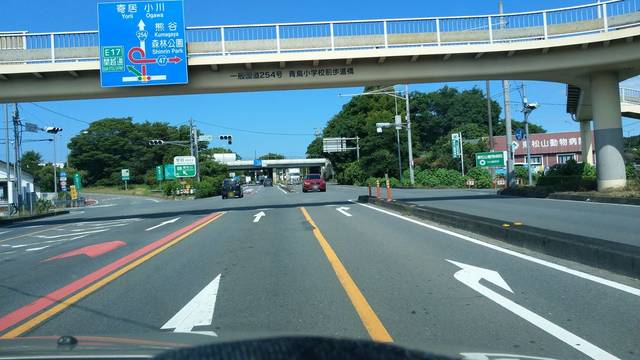
Region: Japan
Coordinates: 36.029, 139.386